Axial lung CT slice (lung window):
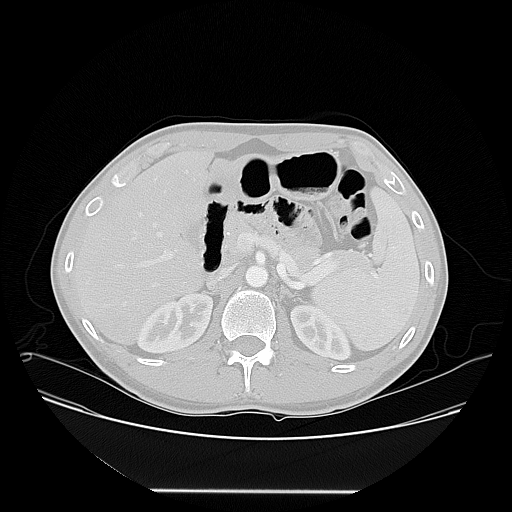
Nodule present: no